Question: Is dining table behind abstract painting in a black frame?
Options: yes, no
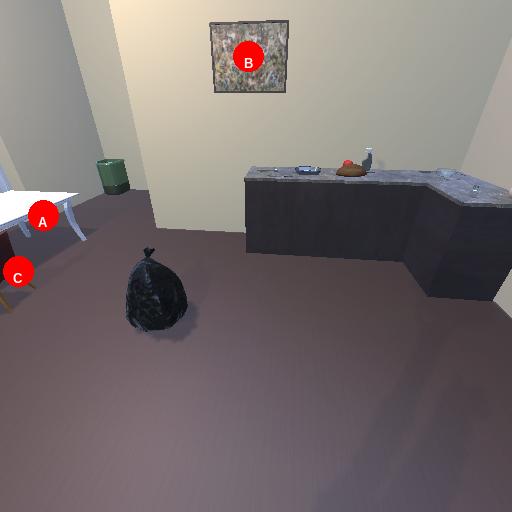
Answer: yes